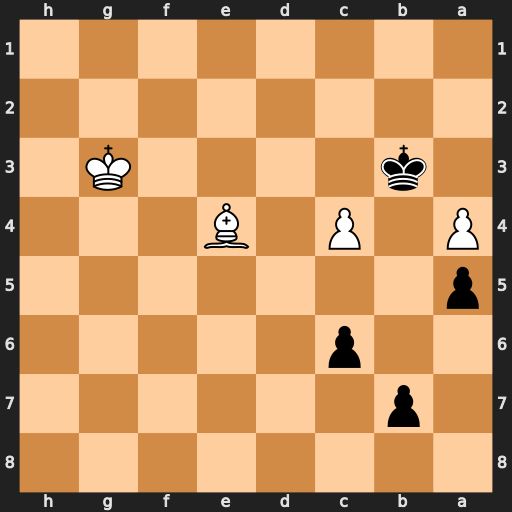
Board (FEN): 8/1p6/2p5/p7/P1P1B3/1k4K1/8/8
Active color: b
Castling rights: -
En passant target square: -
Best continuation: Kxa4 c5 Kb3